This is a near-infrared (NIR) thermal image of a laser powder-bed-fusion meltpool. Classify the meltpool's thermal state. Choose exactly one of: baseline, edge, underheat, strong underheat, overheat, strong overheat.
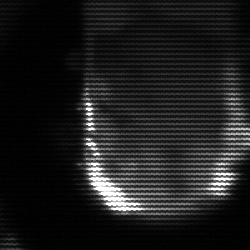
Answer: baseline